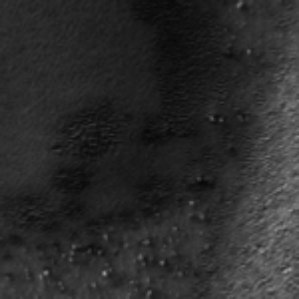
Label: frost